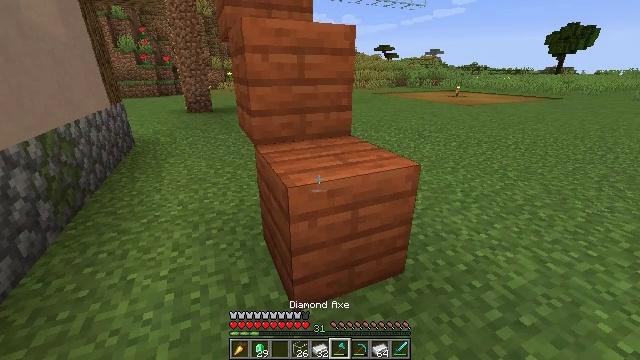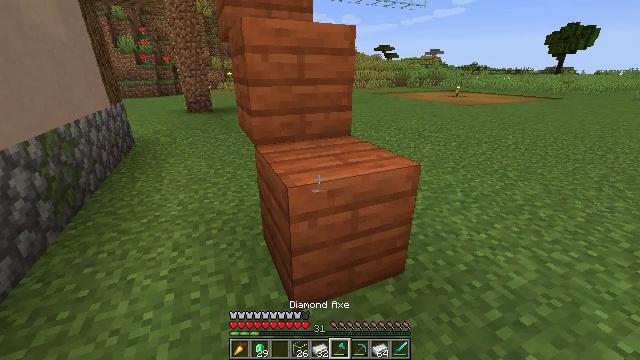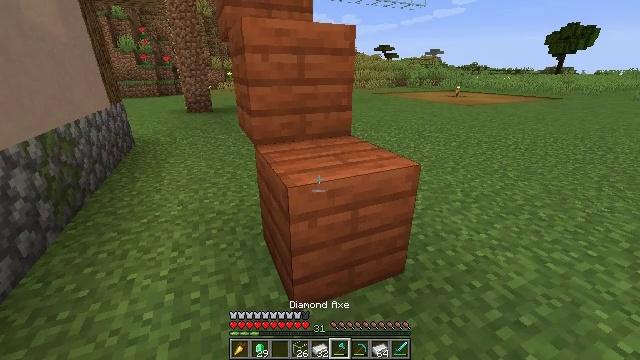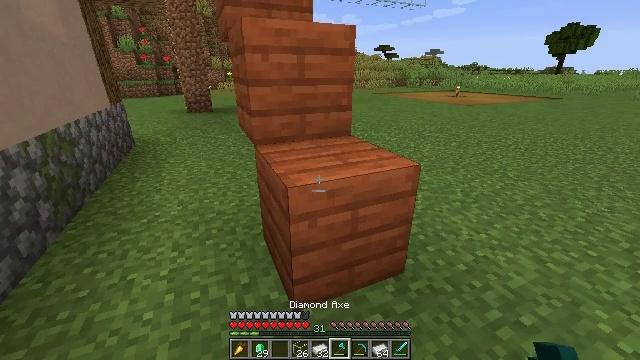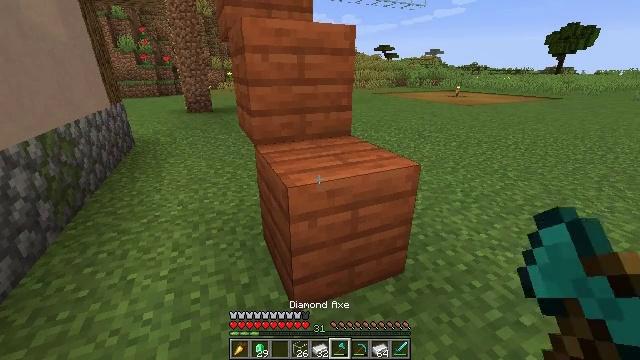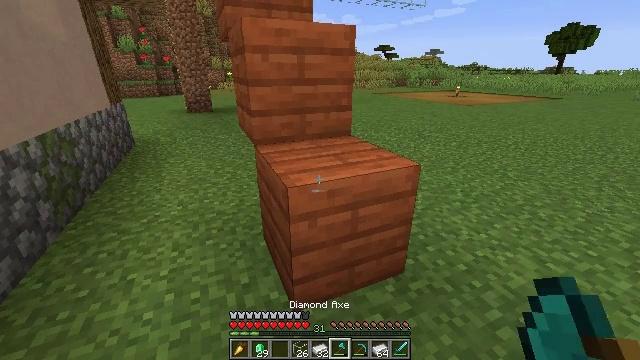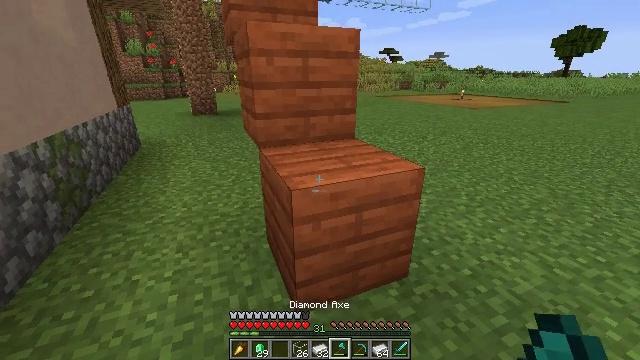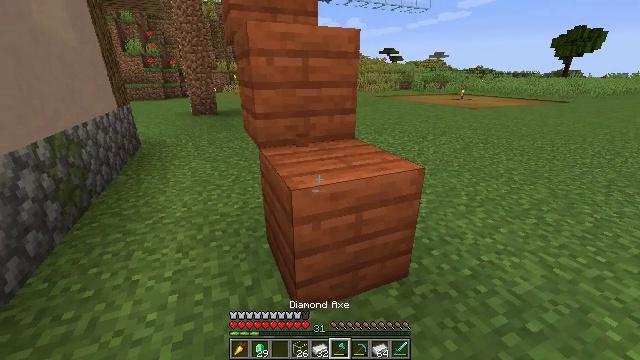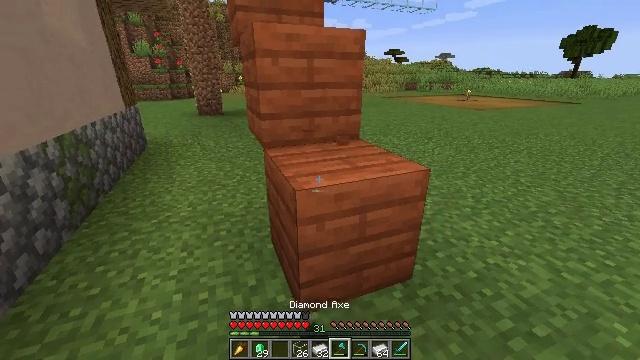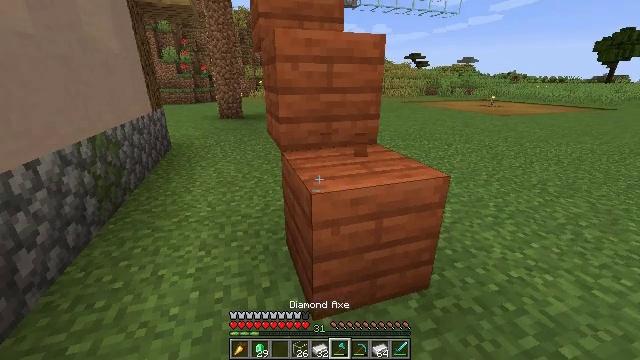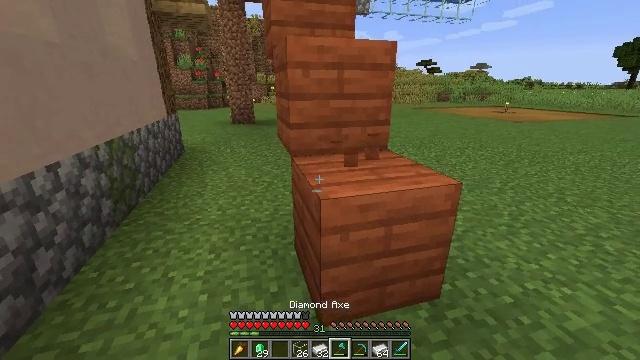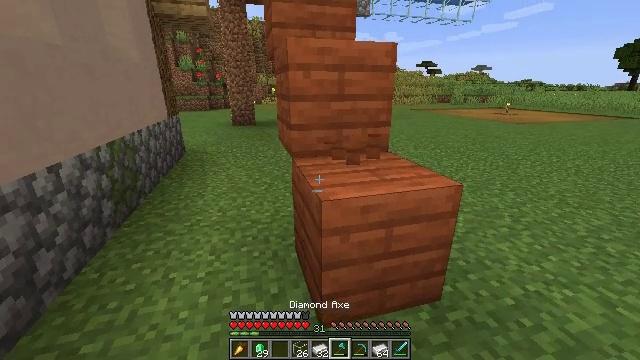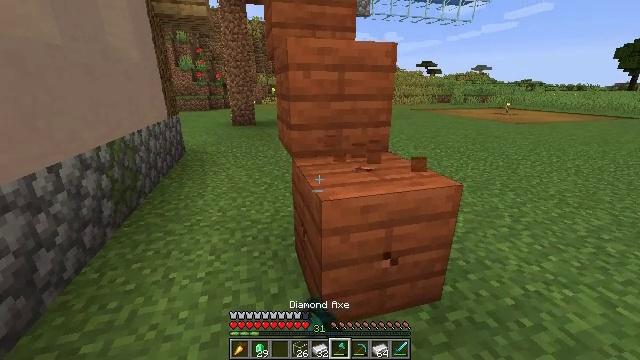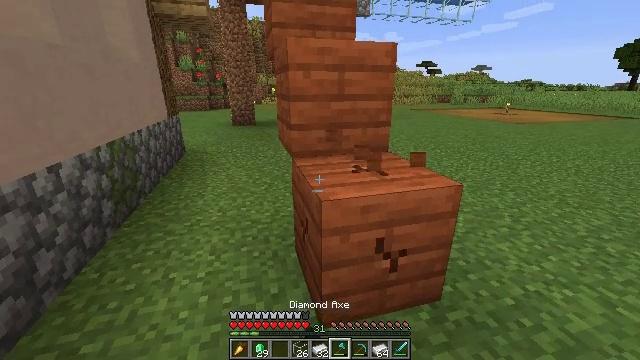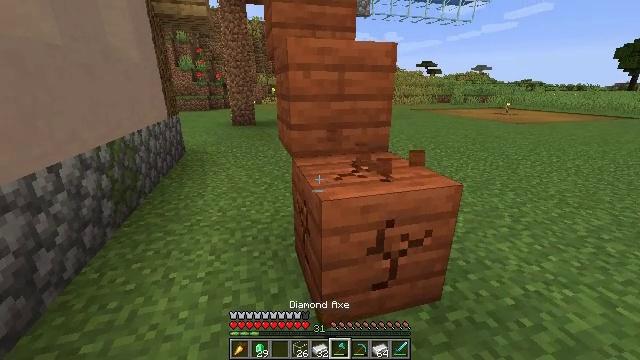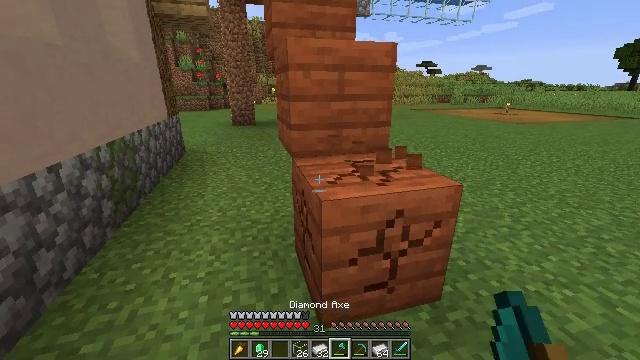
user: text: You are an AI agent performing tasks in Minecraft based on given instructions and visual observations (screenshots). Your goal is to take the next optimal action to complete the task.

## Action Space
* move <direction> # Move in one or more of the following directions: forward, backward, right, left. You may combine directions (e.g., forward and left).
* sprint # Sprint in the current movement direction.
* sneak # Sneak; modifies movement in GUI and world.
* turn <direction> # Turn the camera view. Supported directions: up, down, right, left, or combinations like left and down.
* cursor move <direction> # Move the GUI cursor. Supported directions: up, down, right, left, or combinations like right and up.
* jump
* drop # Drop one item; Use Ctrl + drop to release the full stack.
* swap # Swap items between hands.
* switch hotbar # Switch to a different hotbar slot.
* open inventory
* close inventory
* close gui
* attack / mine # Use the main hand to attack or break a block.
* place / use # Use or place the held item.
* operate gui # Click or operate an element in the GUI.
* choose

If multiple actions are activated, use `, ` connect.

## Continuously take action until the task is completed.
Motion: motion action
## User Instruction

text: Attack the acacia planks to recycle them.
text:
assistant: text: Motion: no_op
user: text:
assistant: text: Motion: no_op
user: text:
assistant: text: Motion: no_op
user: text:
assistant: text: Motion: no_op
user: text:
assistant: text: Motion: no_op
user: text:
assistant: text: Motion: no_op
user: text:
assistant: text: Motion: attack / mine
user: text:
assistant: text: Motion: turn left, attack / mine
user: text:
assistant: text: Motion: turn left, attack / mine
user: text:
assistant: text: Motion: turn left and up, attack / mine
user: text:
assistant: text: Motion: attack / mine
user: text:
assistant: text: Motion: attack / mine
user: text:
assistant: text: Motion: attack / mine
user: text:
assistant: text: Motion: attack / mine
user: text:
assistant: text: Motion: attack / mine
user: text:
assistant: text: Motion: attack / mine
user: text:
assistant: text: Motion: turn up, attack / mine
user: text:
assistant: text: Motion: turn up, attack / mine
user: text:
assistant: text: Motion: turn left and up, attack / mine
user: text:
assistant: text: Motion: turn up, attack / mine
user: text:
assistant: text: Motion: turn up, attack / mine
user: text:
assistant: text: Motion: attack / mine
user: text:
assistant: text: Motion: attack / mine
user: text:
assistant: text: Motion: attack / mine
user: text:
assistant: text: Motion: attack / mine
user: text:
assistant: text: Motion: attack / mine
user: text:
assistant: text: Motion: attack / mine
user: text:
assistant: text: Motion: attack / mine
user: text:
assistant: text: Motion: attack / mine
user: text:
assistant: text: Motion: attack / mine